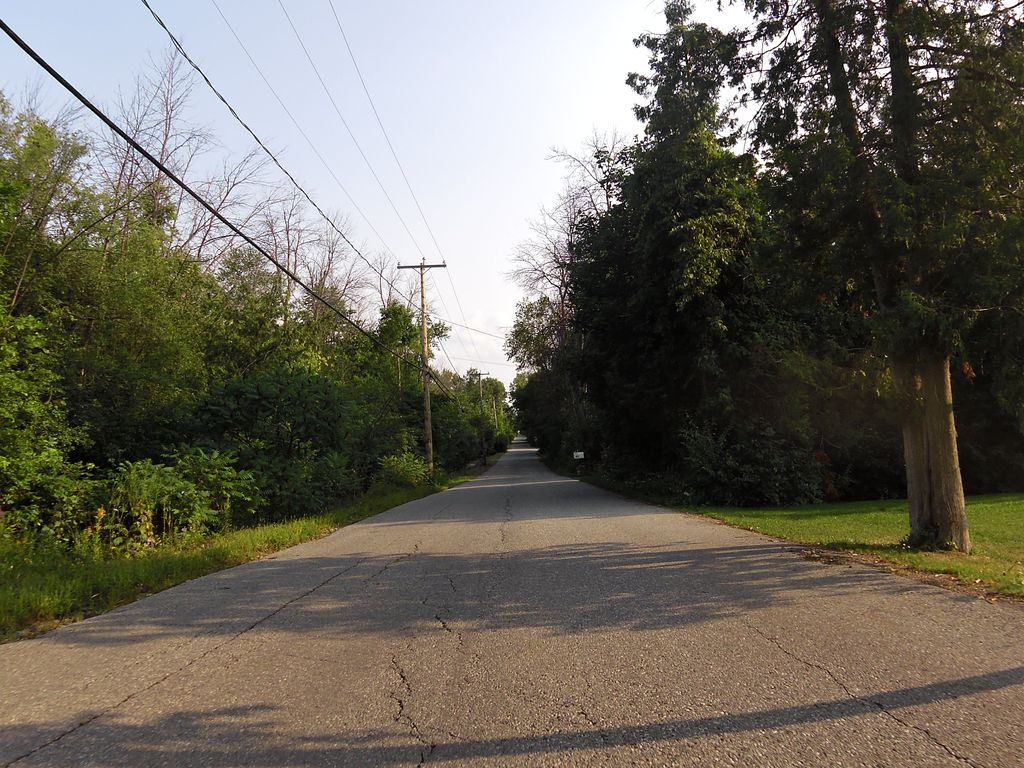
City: ottawa-gatineau